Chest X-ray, AP view. Patient: 83 years old, sex F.
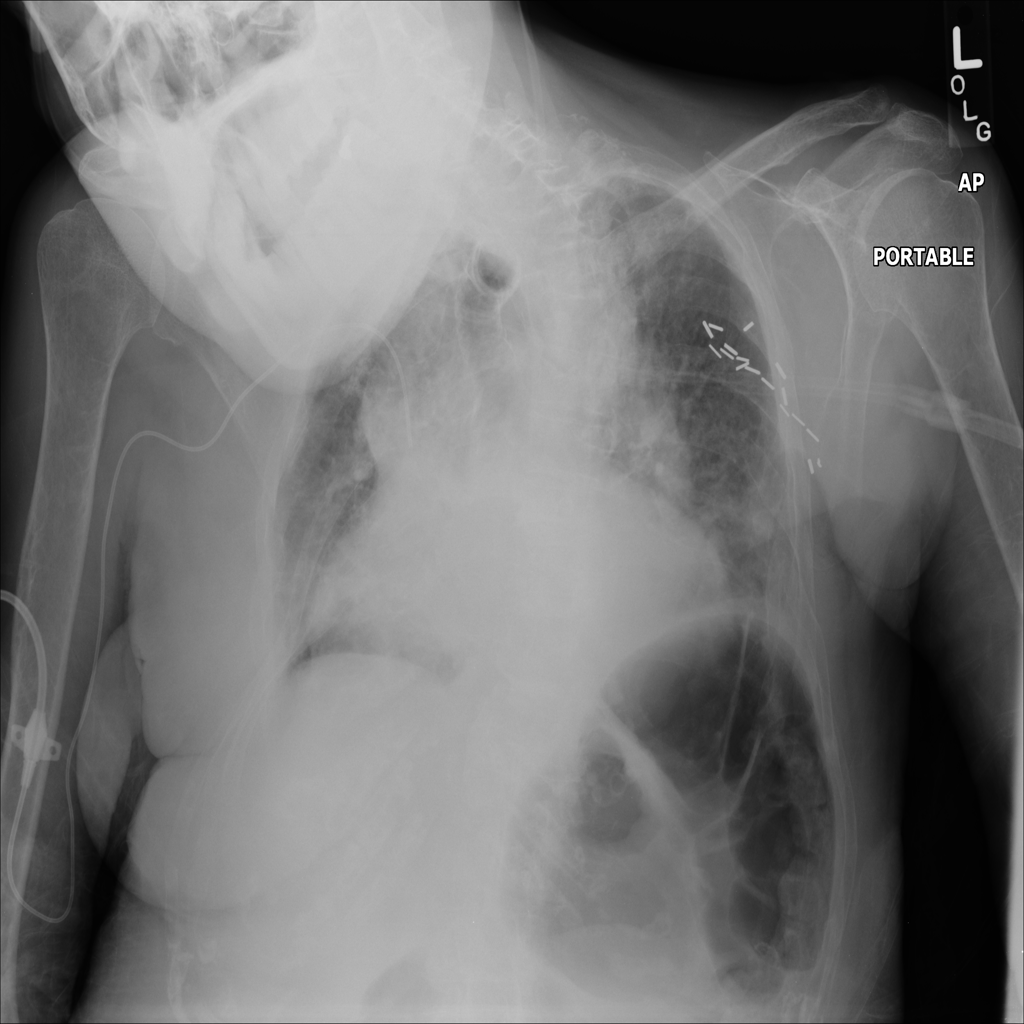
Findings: Cardiomegaly